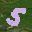
Label: 5